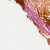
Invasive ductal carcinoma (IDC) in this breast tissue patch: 0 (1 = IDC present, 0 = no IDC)